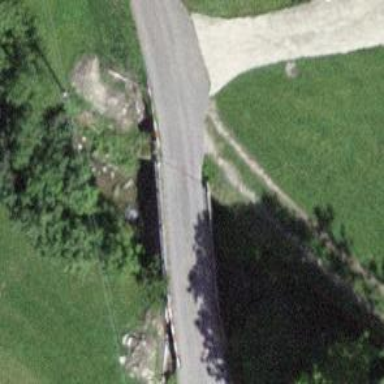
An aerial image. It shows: Unclassified road on bridge.